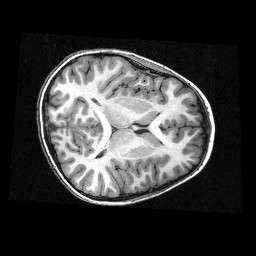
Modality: T1w
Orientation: axial
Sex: male